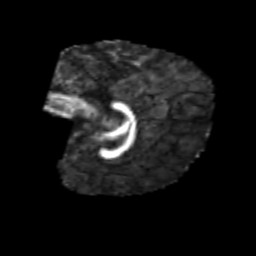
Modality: FA
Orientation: sagittal
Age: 7
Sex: male
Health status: healthy